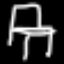
Label: chair